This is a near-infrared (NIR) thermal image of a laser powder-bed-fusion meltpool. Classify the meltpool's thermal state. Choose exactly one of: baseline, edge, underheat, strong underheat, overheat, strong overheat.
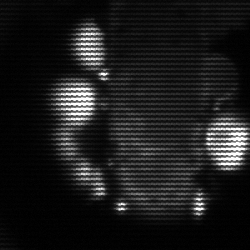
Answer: strong underheat